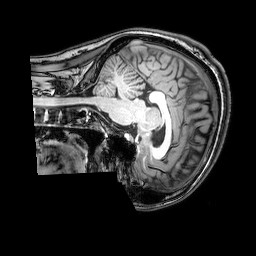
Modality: T1w
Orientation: sagittal
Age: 32
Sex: female
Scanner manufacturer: philips
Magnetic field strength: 3 T
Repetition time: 0.008113 s
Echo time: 0.003709 s